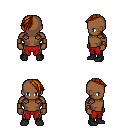
a pixel art fantasy rpg character, male body template, human, dark skin, leather shoulder armor, red pants, brunette long mohawk hairstyle, leather bracers, black shoes, four views (front, back, left, right), 2x2 character sprite sheet, small pixel art, hard edges, no anti-aliasing